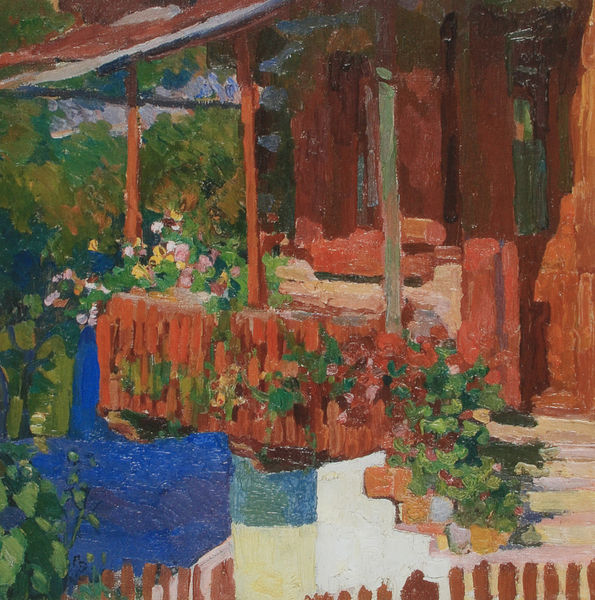
Titel: Il balcone
Künstler: Giovanni Giacometti
Institution: Sammlung PCC
Schlagwörter: baum, blau, blätter, gemälde, himmel, schatten, wasser, bäume, grün, impressionismus, ocker, see, blumen, braun, bunt, fenster, getränk, glas, holz, licht, orange, stützen, säule, säulen, tür, ölbild, blüten, dach, gras, haus, rot, zaun, malerei, öl, natur, hütte, sonne, pflanzen, garten, balkon, terrasse, sommer, warm, sonnenlicht, vegetation, latten, lattenzaun, ölgemälde, treppe, duktus, olive, geländer, stufen, hoch, blumenstrauss, veranda, wasserglas, strich, pinsel, vordach, fesnter, kästen, terracotta, rotgruen, tischdeko, begründung